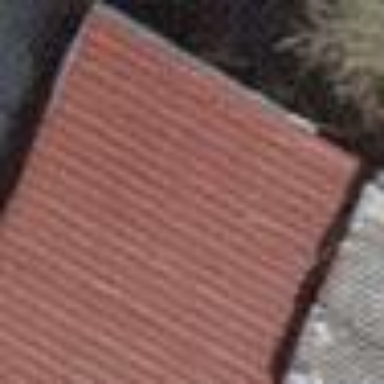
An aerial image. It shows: View of roof of building.